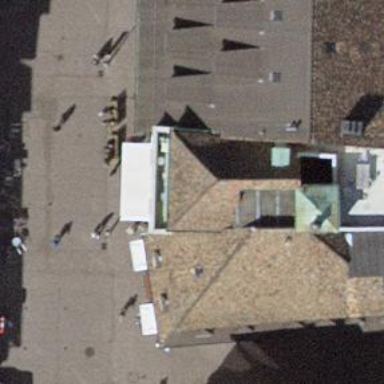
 while the building itself is linen-colored."